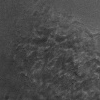
Atmospheric dust classification: not_dusty